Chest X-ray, PA view. Patient: 54 years old, sex F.
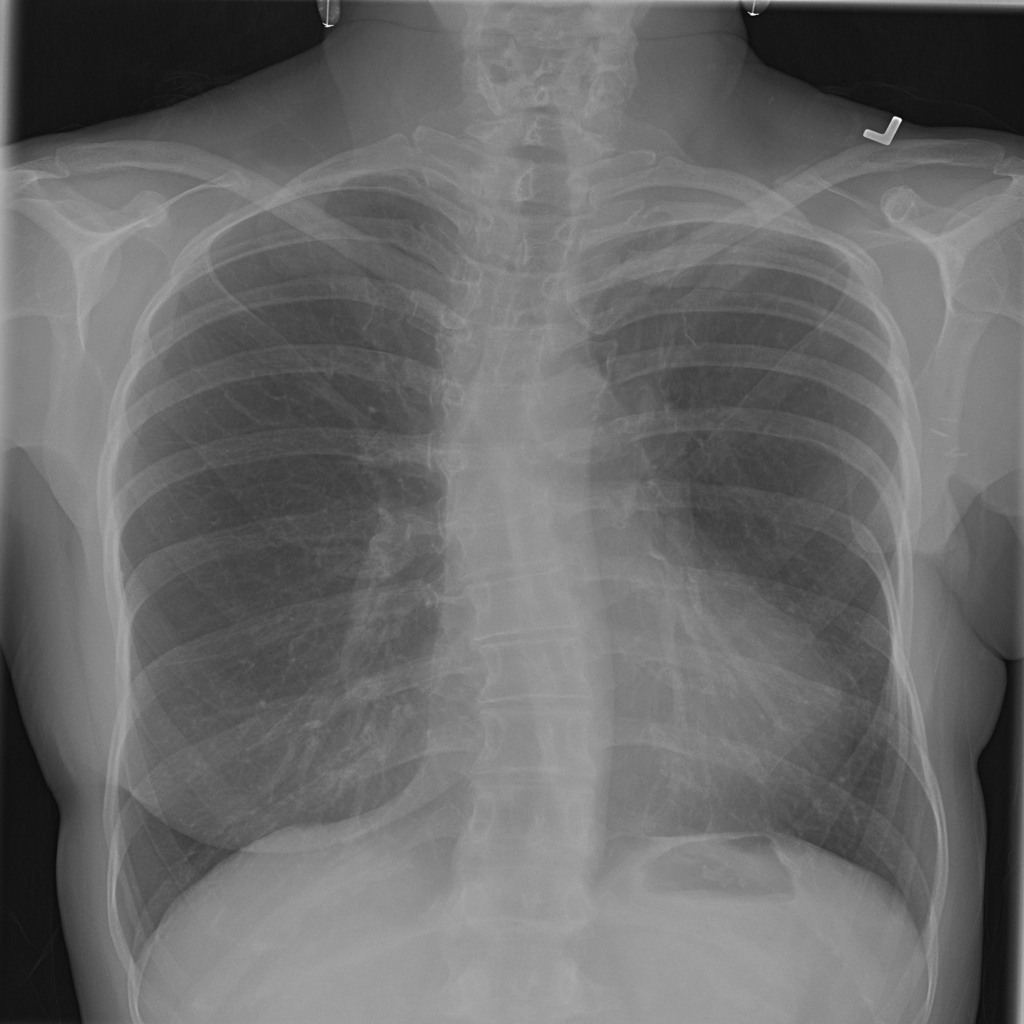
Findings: No Finding